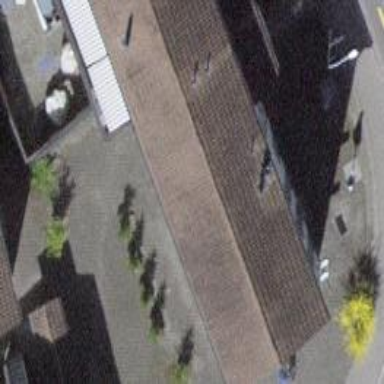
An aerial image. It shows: Restaurant.